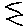
Label: zigzag